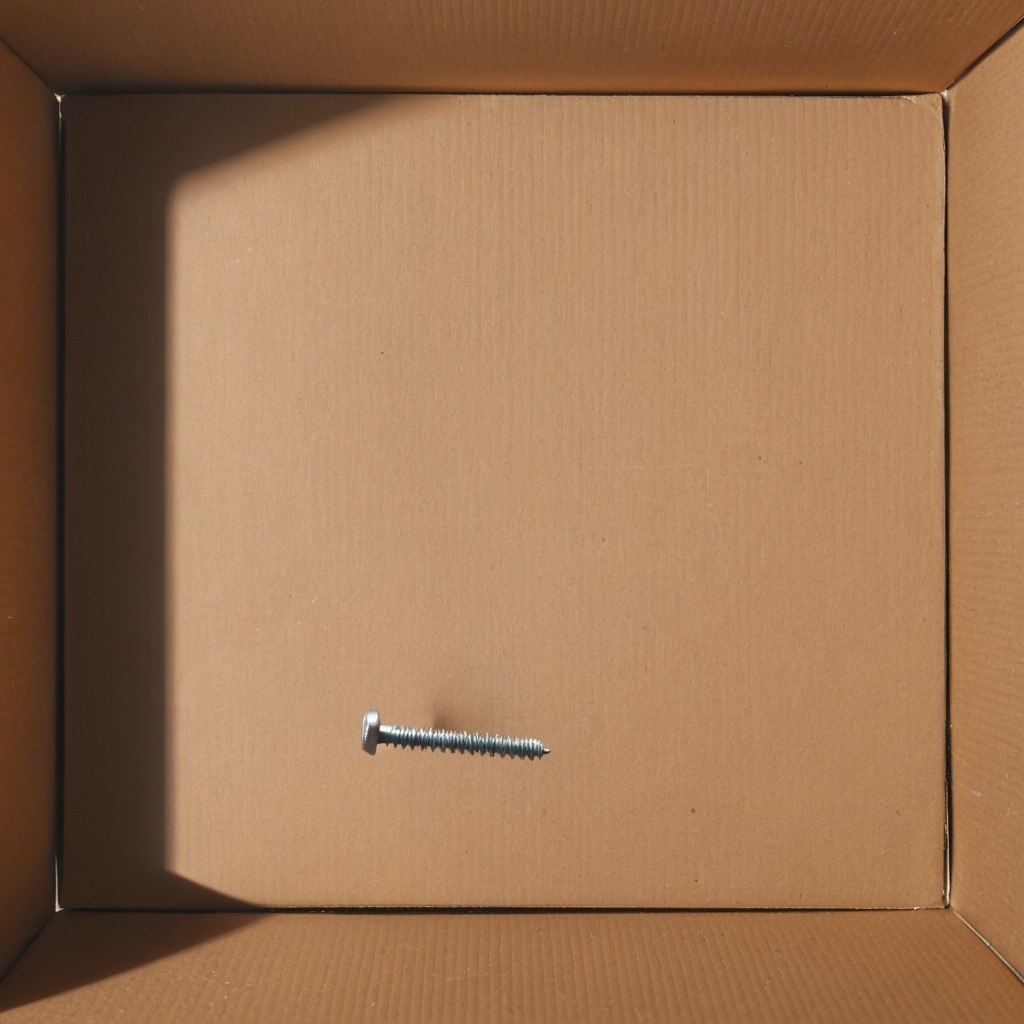
A metal screw lying on a cardboard box surface in an outdoor workshop during daytime bright natural light soft shadows slightly creased but